Current action and preconditions to check: trajectory_clear

Your task: For each precondition in the list above, predict whether it will hold at this action.

Consider the current scene as observed from the mobile robot's camera, and analyze the predicted future states of all dynamic agents (e.g., people, animals, vehicles, or any moving entities) within the NEXT SECOND.

IMPORTANT: Only answer "very likely" if you are absolutely certain—based on strong, clear evidence—that a dynamic agent will violate the precondition in the predicted future state. Do NOT answer "very likely" for unlikely, ambiguous, or low-probability risks.

Ask yourself for each precondition: Is there a high probability, with clear and convincing evidence, that the predicted future states of any dynamic agent will interfere with the predicted future state of the currently executing action within the NEXT SECOND, causing that precondition to fail?

Assess the risk level based on these predictions. Use "likely" or "very likely" if motions create a clear risk of interference.

Use "neutral" or "improbable" if agents are nearby but their predicted paths are clearly diverging or non-conflicting.

Failure Risk Categories: "very improbable", "improbable", "neutral", "likely", "very likely"

Answer Format: Output ONLY the probability_of_failure value from these categories: "very improbable", "improbable", "neutral", "likely", "very likely"

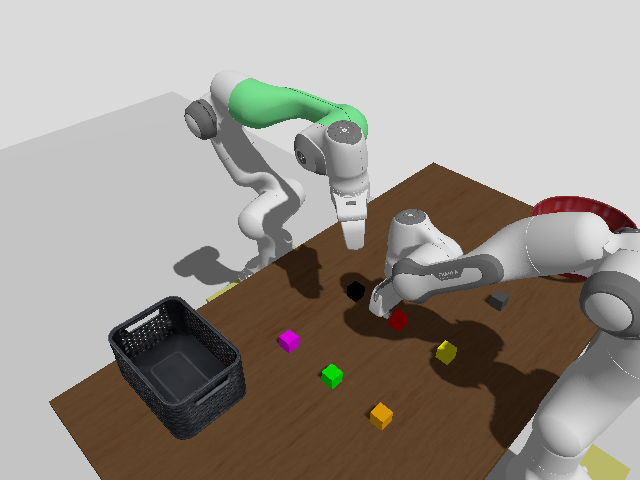

Answer: improbable